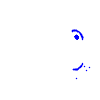
Particle: electron